九年级 · 组合几何学
(本小题8.0分)

如图, 在矩形 $A B C D$ 中, 点 $E 、 F$ 分别在边 $A D 、 D C$ 上, $\triangle A B E \sim \triangle D E F, A B=6, A E=9, D E=2$. 求 $E F$ 的长.


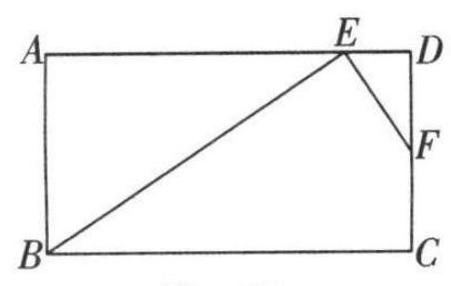
答案: 解: $\because \triangle A B E \backsim \triangle D E F$,

$\therefore \frac{A B}{D E}=\frac{A E}{D F}$.

$\because A B=6, A E=9, D E=2$,

$\therefore D F=3$.

在 $R t \triangle D E F$ 中,

$E F=\sqrt{D E^{2}+D F^{2}}=\sqrt{2^{2}+3^{2}}=\sqrt{13}$.

解析: 本题考查的是相似三角形的性质和勾股定理, 熟知相似三角形的对应边成比例是解答此题的

关键.

先根据相似三角形的性质求出 $D F$ 的长, 再由勾股定理即可得出结论.